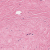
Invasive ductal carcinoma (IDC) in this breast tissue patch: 0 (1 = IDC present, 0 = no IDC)